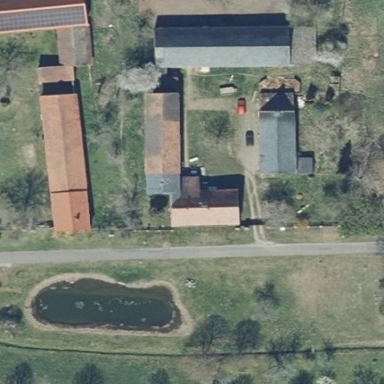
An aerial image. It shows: Simple house.